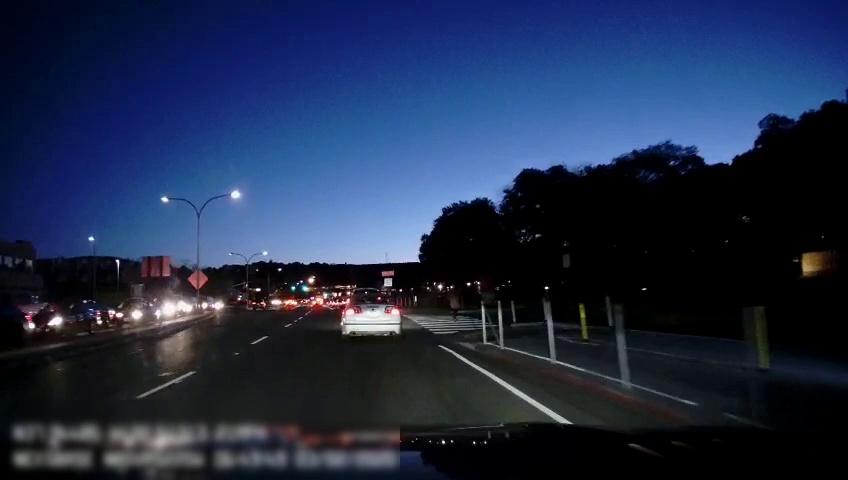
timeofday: Night
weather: Other
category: Drivable Space
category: Drivable Space
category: Vehicles | Car
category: Vehicles | Car
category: Vehicles | Car
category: Vehicles | Truck
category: Vehicles | Car
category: Vehicles | SUV
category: Vehicles | SUV
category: Lanes | Current Lane
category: Lanes | Alternate Lane
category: Traffic | Signs
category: Traffic | Signs